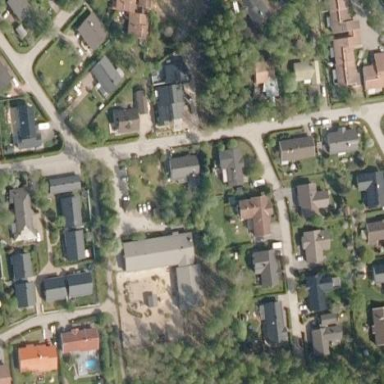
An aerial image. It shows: Kindergarten.